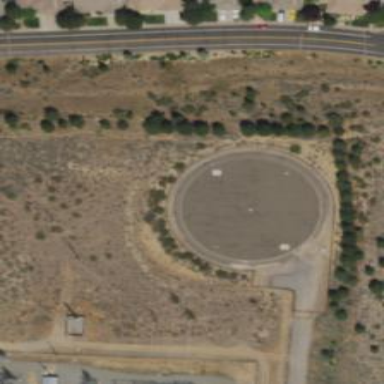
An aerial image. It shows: Building with water storage tank. The tank is used for storing water.